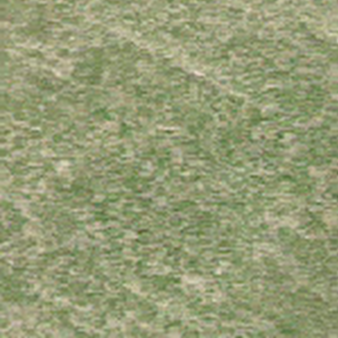
Label: other